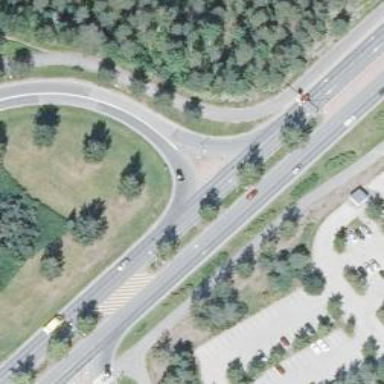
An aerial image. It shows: Primary link highway.